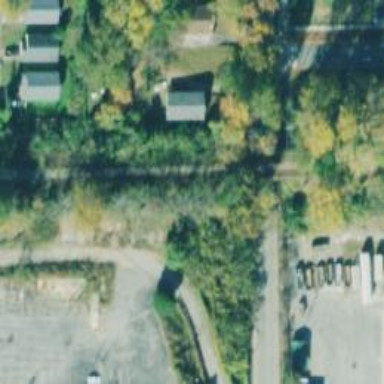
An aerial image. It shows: Abandoned railway bridge over footway road.